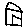
Label: house